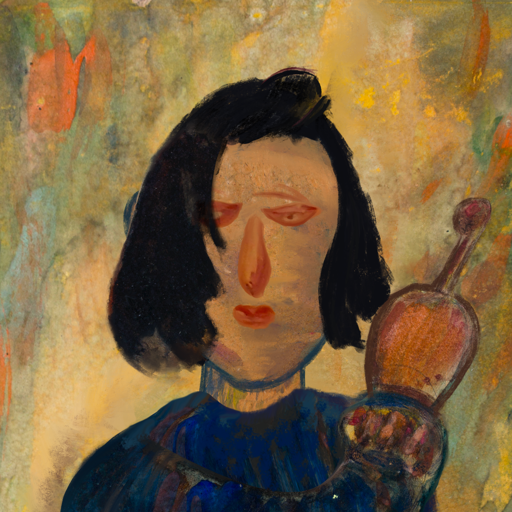
Background: Comrade, Head And Neck Front: In_The_Sun, Face Front: Pious_Lady, Bust: Pipe, Hair Front: Mosgoul, Head Accessory: Blank, Second Necklace: Blank, Necklace: Blank, Baby: Blank